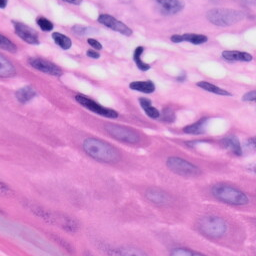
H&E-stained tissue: Skin